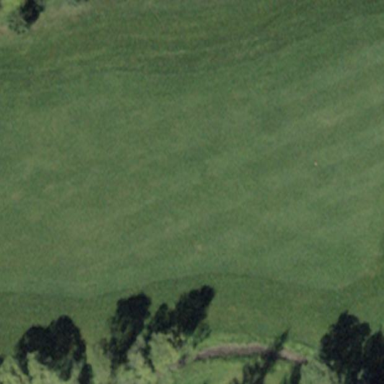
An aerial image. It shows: Golf fairway surrounded by grass.